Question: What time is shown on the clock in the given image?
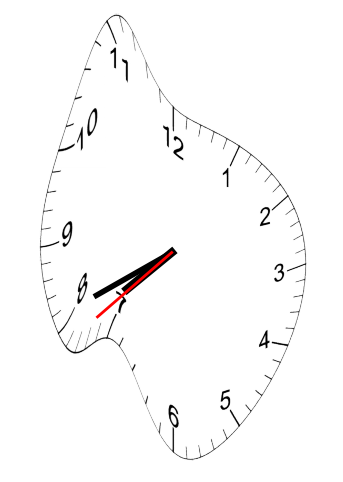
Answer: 07:40:38